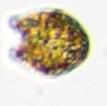
Label: Akashiwo